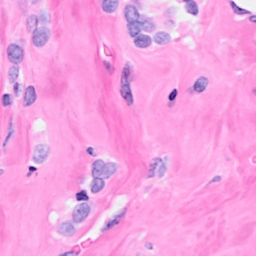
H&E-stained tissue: Breast